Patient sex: M
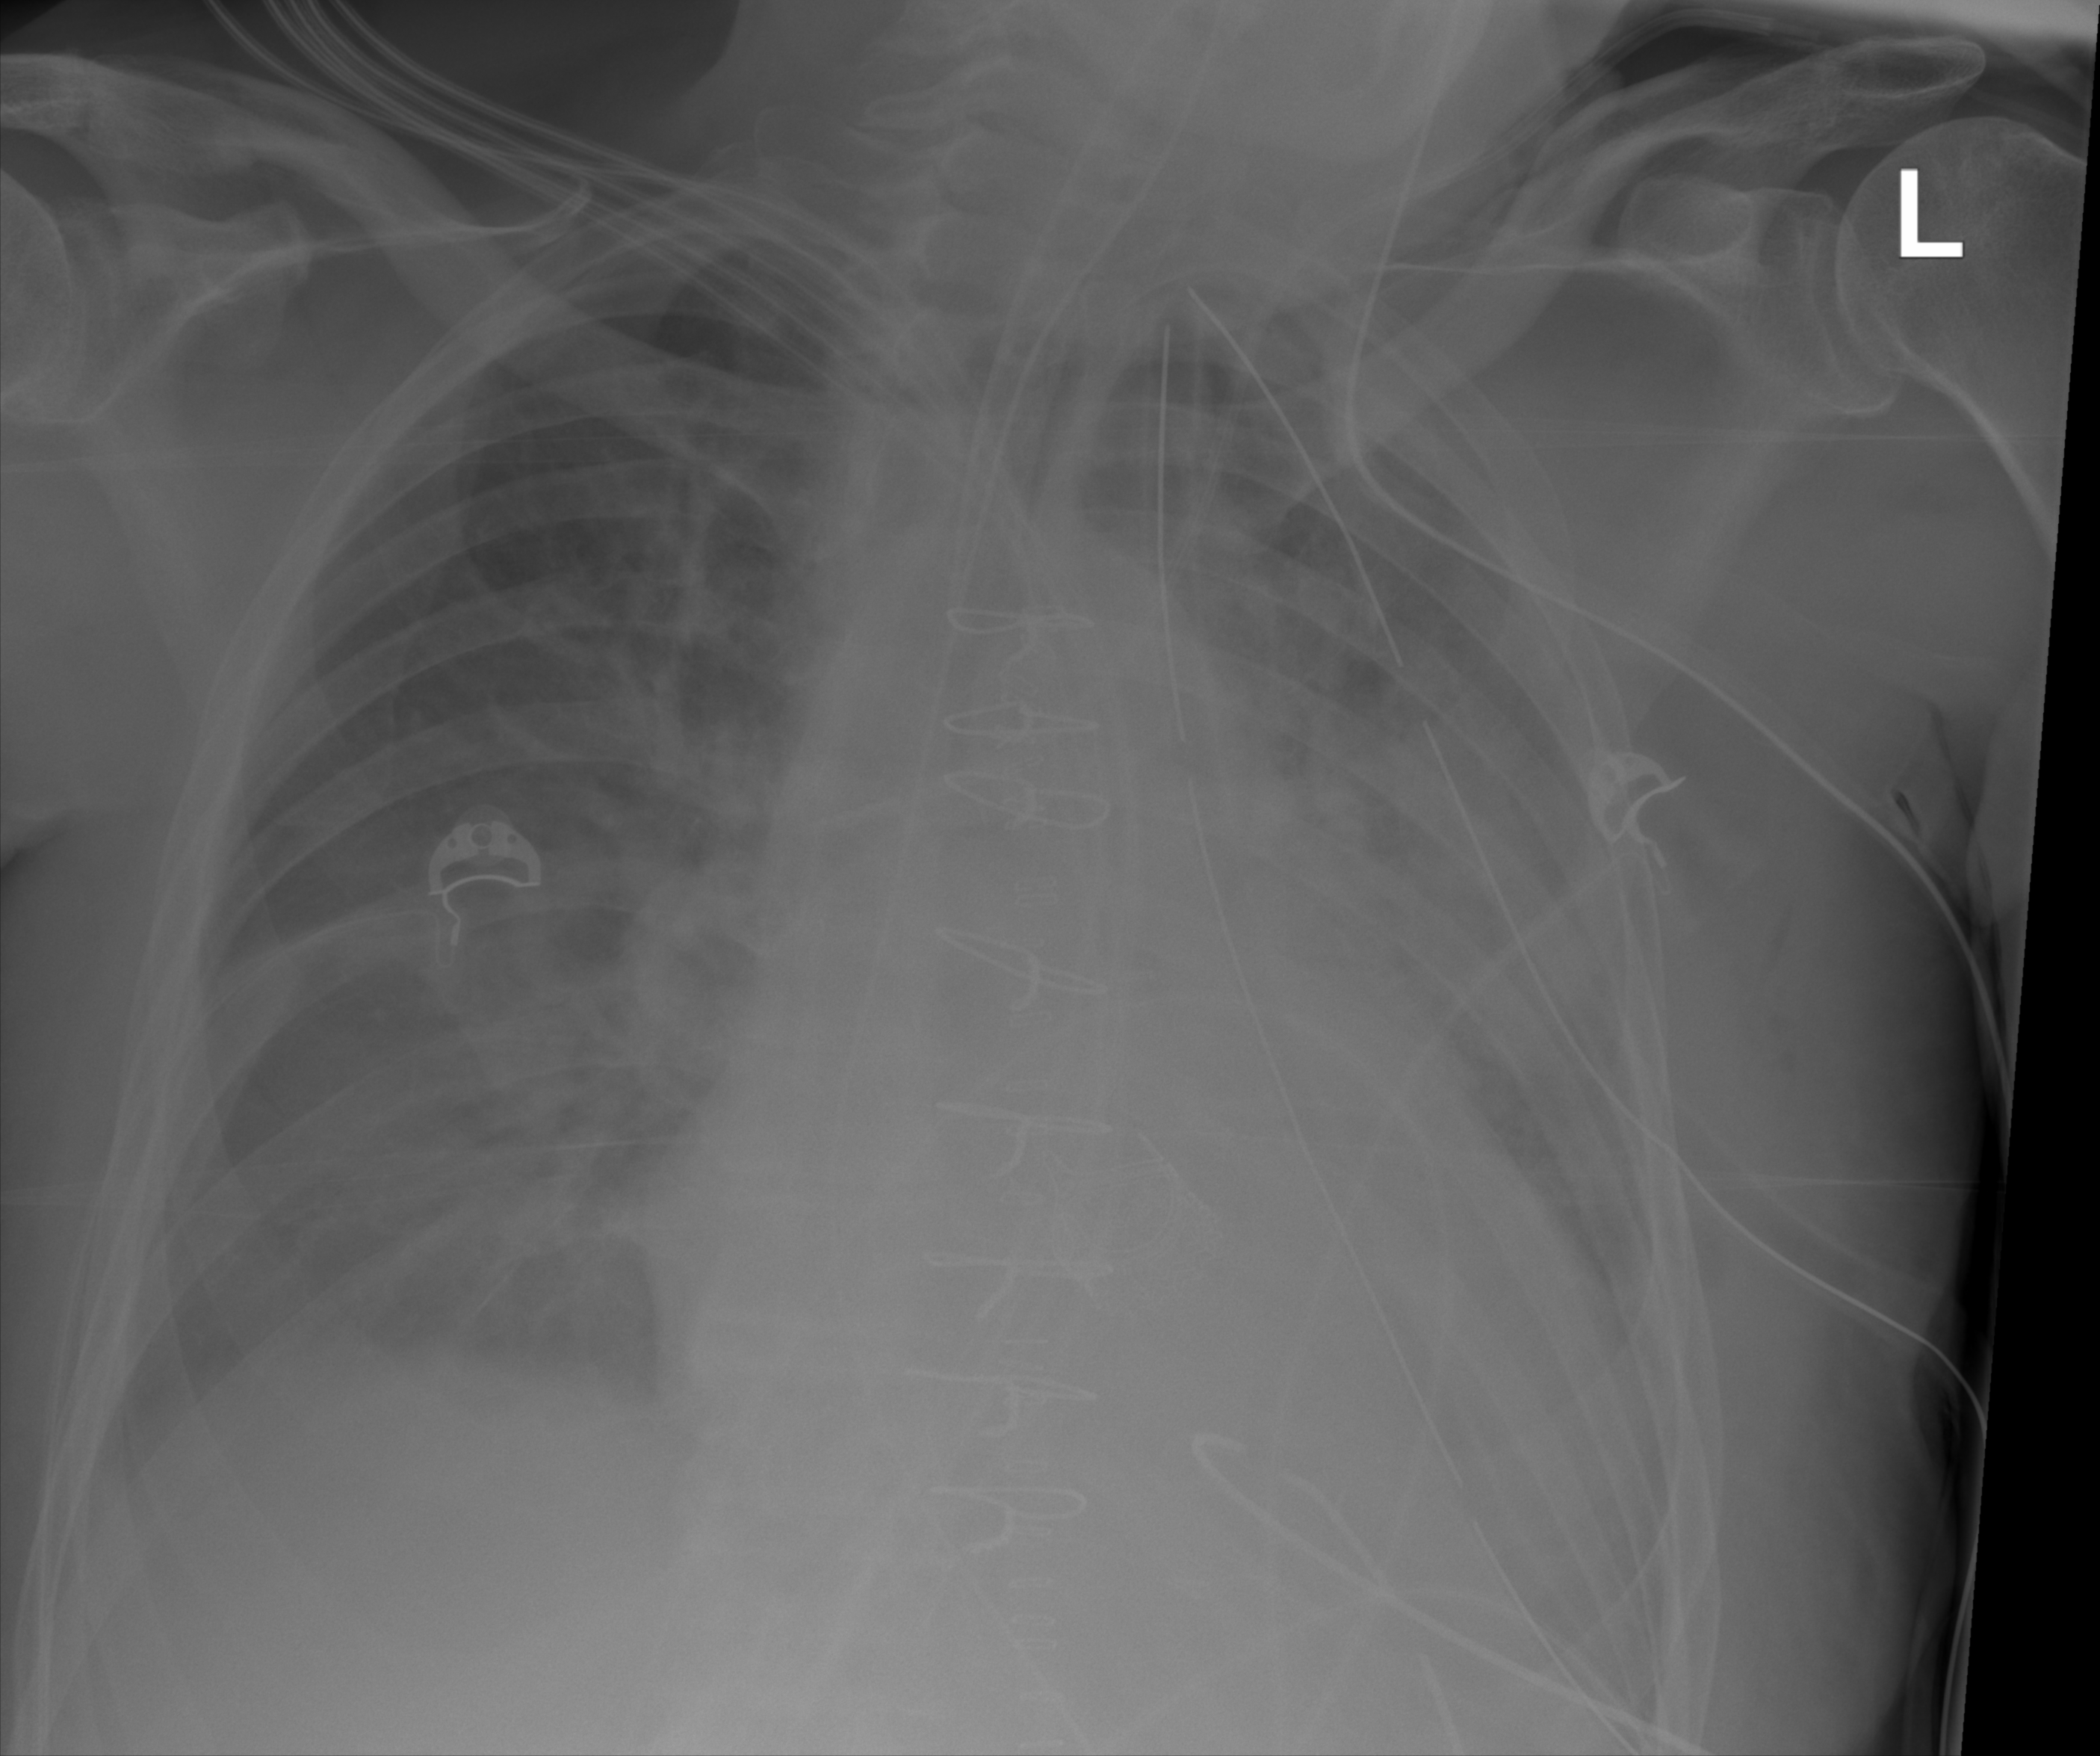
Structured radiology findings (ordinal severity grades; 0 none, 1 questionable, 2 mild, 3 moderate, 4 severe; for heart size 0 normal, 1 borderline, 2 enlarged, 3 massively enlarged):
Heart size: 1
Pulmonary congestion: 0
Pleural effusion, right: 2
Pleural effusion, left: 3
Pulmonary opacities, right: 2
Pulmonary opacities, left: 3
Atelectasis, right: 2
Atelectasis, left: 2